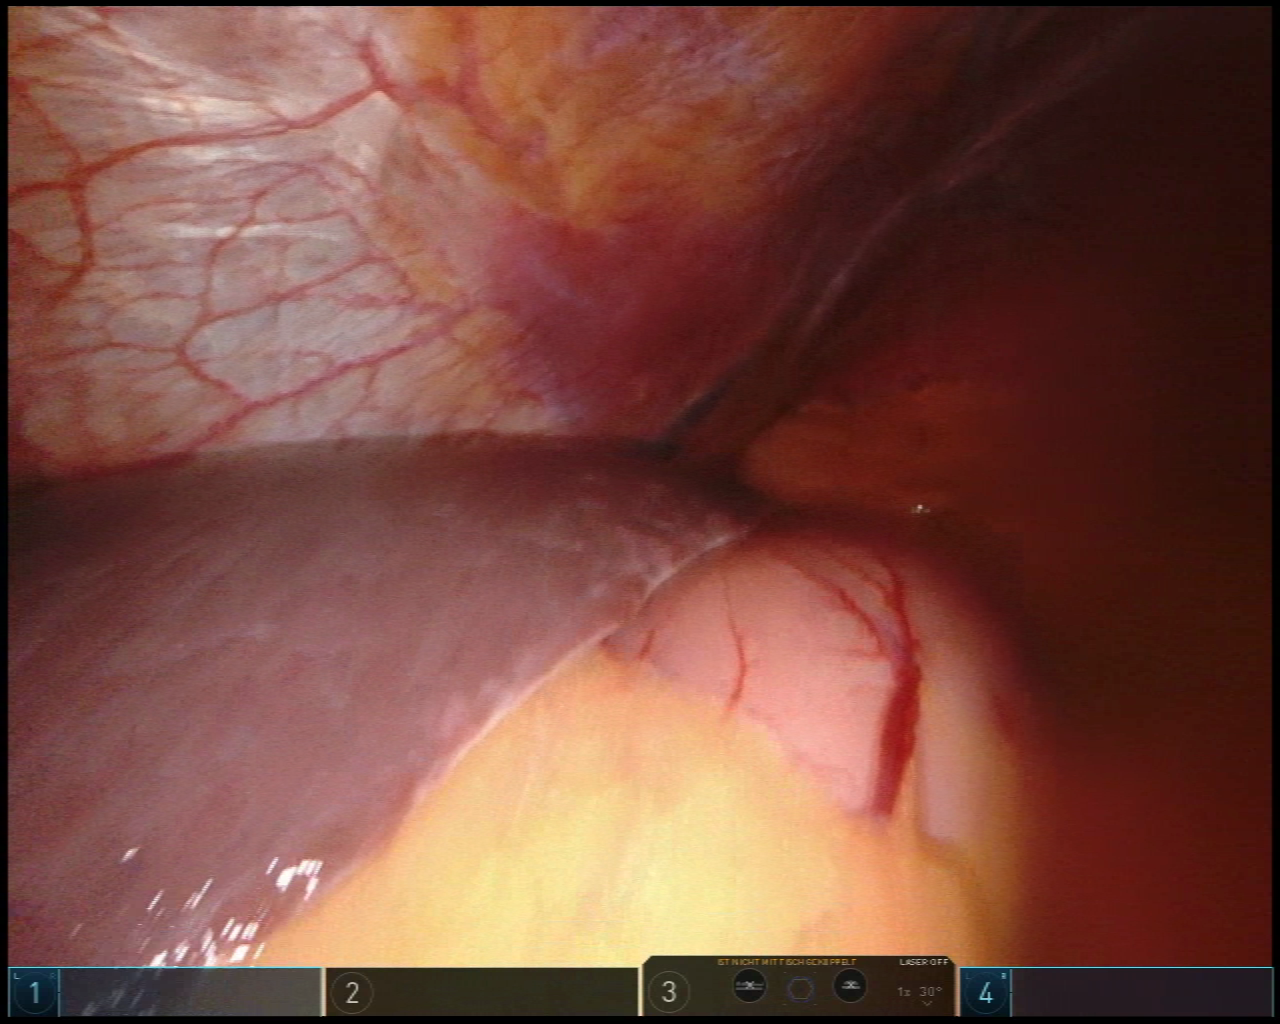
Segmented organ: liver
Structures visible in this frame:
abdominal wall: yes
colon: no
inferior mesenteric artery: no
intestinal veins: no
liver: yes
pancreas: no
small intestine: no
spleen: no
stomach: yes
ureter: no
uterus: no
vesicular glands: no